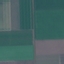
Label: AnnualCrop